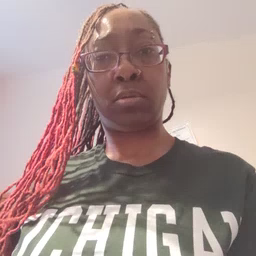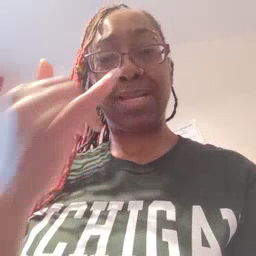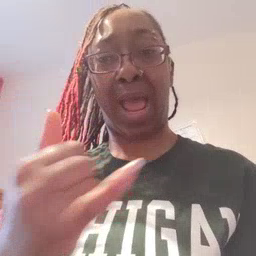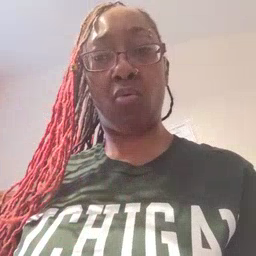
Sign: now